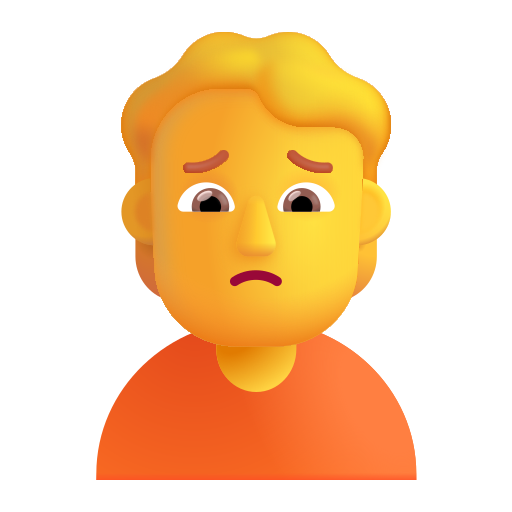
person frowning color default